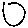
Label: circle